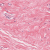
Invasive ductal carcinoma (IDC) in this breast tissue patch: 0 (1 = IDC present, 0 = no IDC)